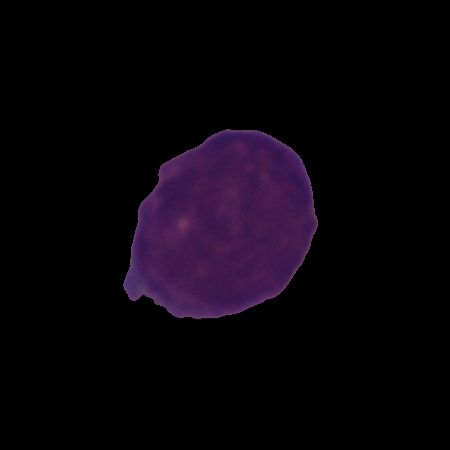
Label: cancer